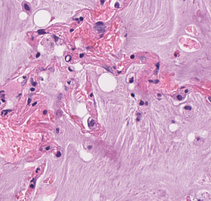
Tumor epithelial tissue: no
Tumor-associated stroma tissue: no
Normal tissue: yes